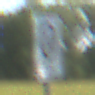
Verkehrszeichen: EndeZone30
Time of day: Midday
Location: Outdoor (Nature)
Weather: Clear
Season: NotSpecified
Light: Natural